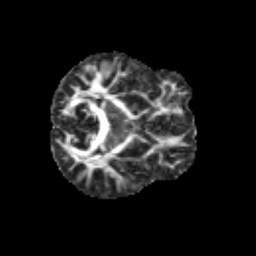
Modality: FA
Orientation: axial
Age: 10
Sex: male
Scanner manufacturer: siemens
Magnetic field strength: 3 T
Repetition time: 3.8 s
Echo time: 0.07 s